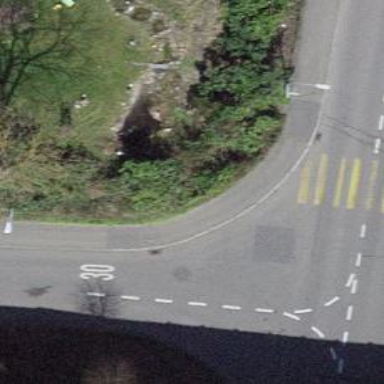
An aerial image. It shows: Kerb barrier.